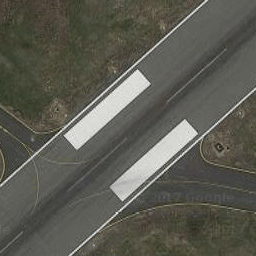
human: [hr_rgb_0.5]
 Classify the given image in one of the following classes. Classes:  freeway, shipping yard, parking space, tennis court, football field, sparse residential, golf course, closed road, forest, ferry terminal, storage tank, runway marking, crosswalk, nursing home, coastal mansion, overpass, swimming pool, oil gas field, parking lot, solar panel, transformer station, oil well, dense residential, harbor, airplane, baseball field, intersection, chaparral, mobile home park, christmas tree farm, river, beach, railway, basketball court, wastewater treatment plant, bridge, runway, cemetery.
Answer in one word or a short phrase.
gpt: runway